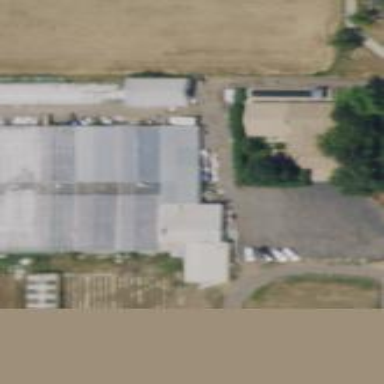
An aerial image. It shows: Building used for greenhouse horticulture.